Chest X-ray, AP view. Patient: 56 years old, sex M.
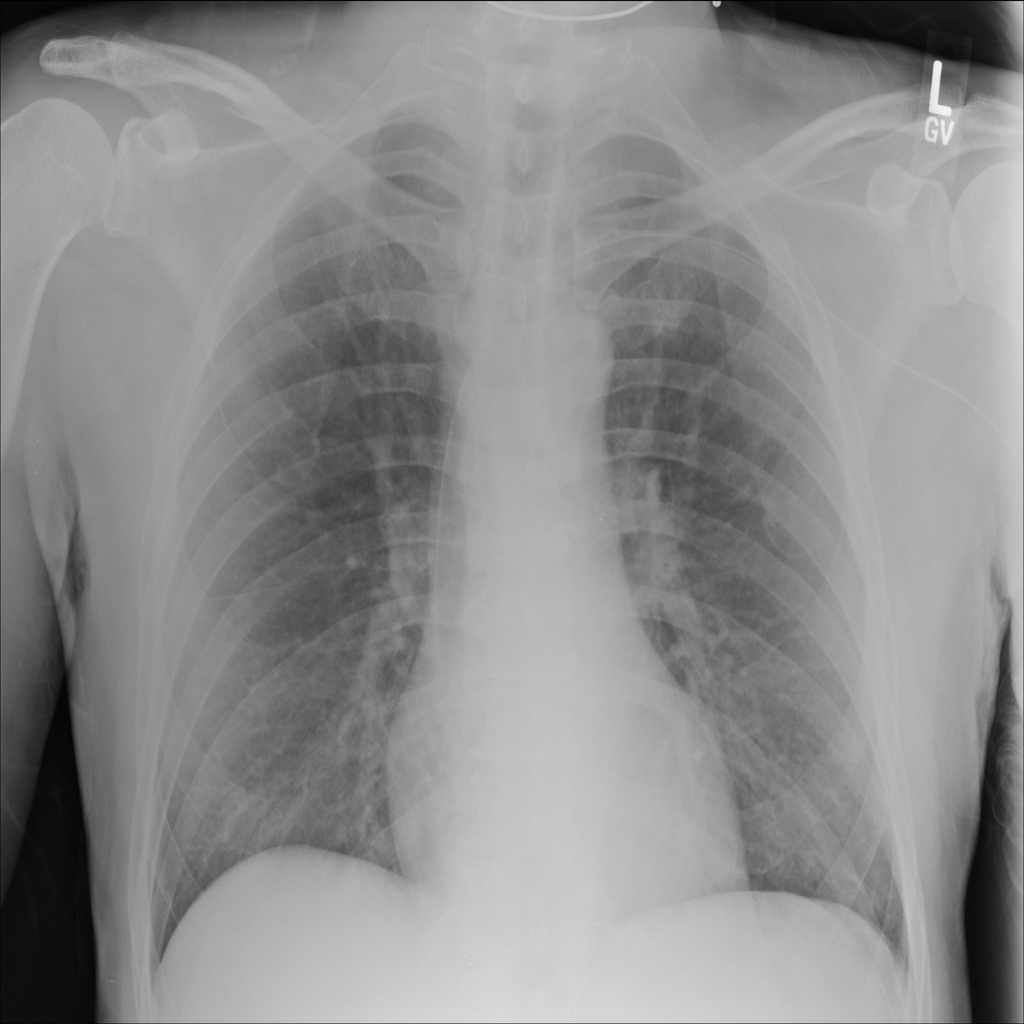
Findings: No Finding